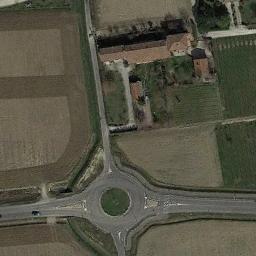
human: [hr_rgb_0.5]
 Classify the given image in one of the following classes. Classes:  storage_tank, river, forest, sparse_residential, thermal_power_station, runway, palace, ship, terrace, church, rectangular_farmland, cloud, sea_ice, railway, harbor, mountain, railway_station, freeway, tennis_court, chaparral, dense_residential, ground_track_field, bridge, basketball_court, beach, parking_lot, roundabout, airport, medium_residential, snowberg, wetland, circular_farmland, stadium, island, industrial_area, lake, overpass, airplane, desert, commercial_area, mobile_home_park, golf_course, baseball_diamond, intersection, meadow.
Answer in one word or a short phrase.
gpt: roundabout